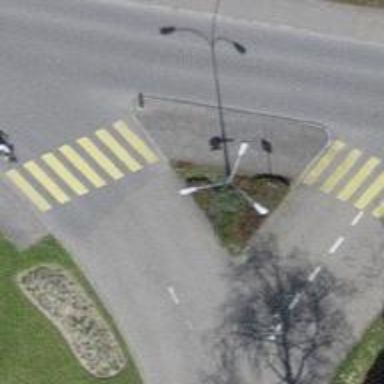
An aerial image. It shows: Traffic island located on footway.